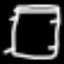
Label: bed